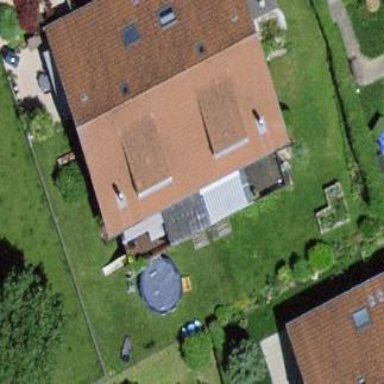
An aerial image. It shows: Terrace building with gabled roof made of roof tiles.